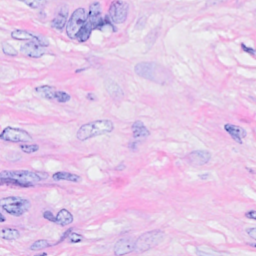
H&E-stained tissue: Breast